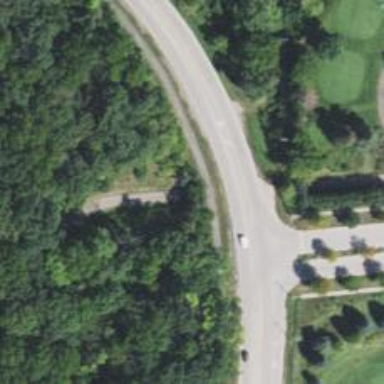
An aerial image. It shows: Well-maintained asphalt service road with tracktype grade1. It resembles golf cartpath.